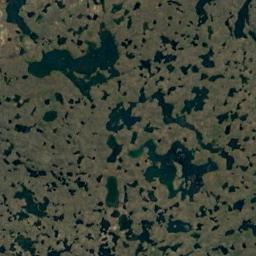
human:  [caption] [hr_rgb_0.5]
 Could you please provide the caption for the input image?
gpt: Many waters of different sizes are surrounded by wetlands .

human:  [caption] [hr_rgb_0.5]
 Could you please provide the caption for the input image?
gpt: Half of the area in this wetland is bare land .

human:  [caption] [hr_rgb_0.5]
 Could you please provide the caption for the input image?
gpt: The wetland consists of bare land, Dry plants and water .

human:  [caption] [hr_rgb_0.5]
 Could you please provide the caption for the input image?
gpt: There is a large area of ​​dense brown bare land in a lake in a wetland .

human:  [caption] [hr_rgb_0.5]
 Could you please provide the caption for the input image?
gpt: There are much bare land and many water areas on the wetland .